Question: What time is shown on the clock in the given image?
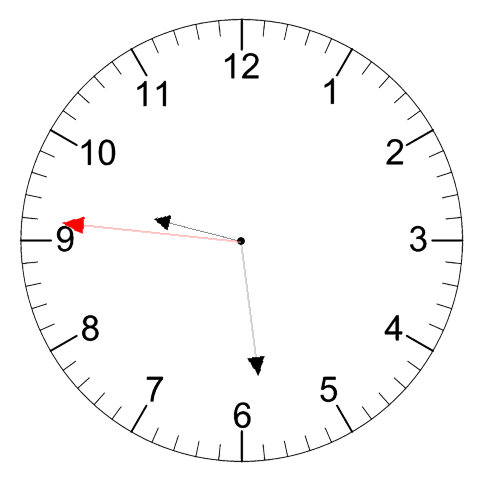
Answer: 09:28:46